Interaction volume radius: 5 \u00c5
Interaction volume height: 30 \u00c5
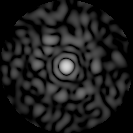
Disorder parameter: 0.8376